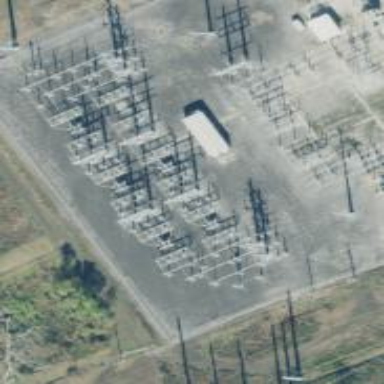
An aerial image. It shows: Switch used for power control.